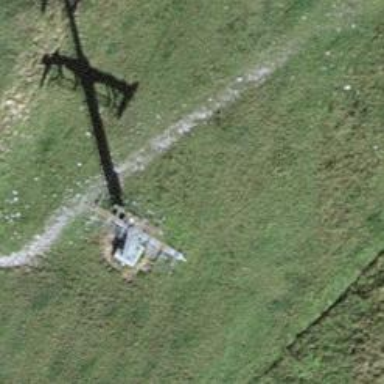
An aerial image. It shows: Pylon for aerialway.